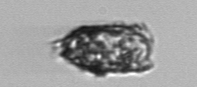
Label: Tintinnopsis